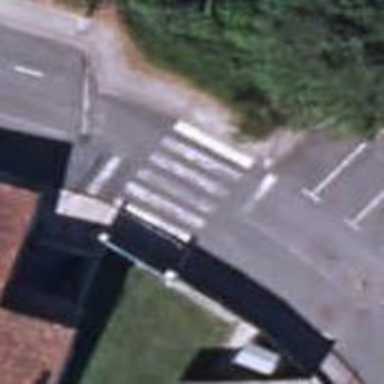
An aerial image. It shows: Zebra crossing on the road.